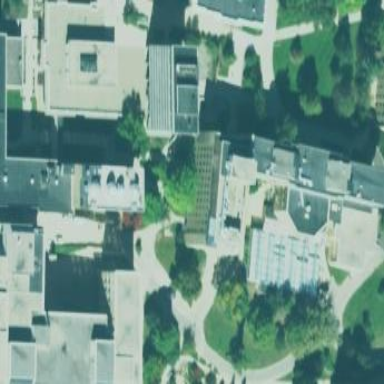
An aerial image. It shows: View of university building.